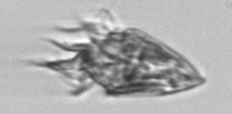
Label: Tontonia_appendiculariformis